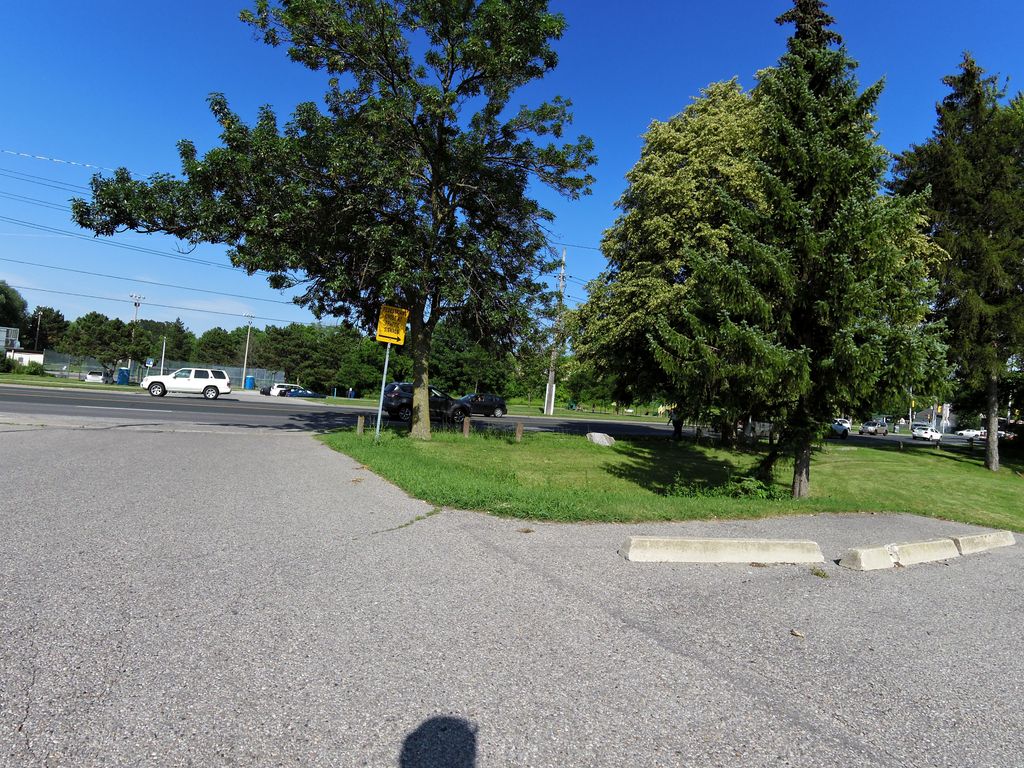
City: toronto